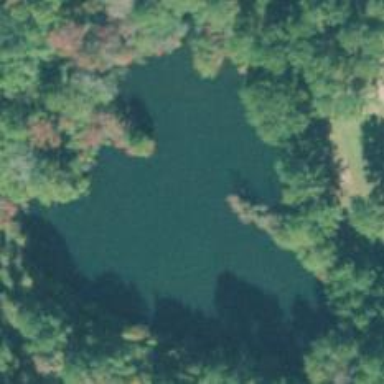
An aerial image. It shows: Peaceful pond surrounded by nature.